Question: <URL>
'''
Ext.application({
name: 'Fiddle',
launch: function() {
var templ = new Ext.XTemplate(
'<tpl if="isActive">',
'<div style="color:red" class="',
Ext.baseCSSPrefix + 'list-sortablehandle',
'">',
'</tpl>',
'<b>Name: {text}</b>',
'<tpl if="isActive">',
'</div>',
'</tpl>',
{
// XTemplate configuration:
compiled: true,
// member functions:
isitem2: function (name) {
return name == 'item2';
},
}
);
Ext.Viewport.add({
xtype: 'list',
itemId: 'dynamicContainer',
infinite: true,
plugins: 'sortablelist',
itemTpl: templ,//'<span style="width:30px;height:20px;background-color:gray;display:block;float:left;" class="' + Ext.baseCSSPrefix + 'list-sortablehandle"></span>{text}',
listeners: [{
event: 'dragsort',
fn: function (list, row, from, to) {
console.log(to);
}
}],
data: [{
text: 'Item 1-Active',
isActive:true
}, {
text: 'Item 2-Active',
isActive: true
},
{
text: 'Item 3-Active',
isActive: true
}, {
text: 'Item 4',
isActive: false
},
{
text: 'Item 5',
isActive: false
}]
});
}
});
'''
<URL>
With the help of @mishoboss asnswer <URL>
I did almost(70%) did what I want but I need to restrict the list content in black should not be rearranged by the user, I restricted the user to drag specific cell but when user drag other cell they can place it is inactive cell location to reorder that cell also. But it should not be like so.
As In my attached screen bottom of the list marked in red arrow should not be sortable.
I look into sencha touch document there is built in plugin called SortableList.But they never give and example source for how to use that plugin.

: list item not allow to drag and sort by user
:Sortable list items
But I never get any idea or sample to achieve this through sencha touch plugin.
: Also I just want the user to tap and hold in list to drag not just drag, because it will affect default scroll behavior.
Help Please.!
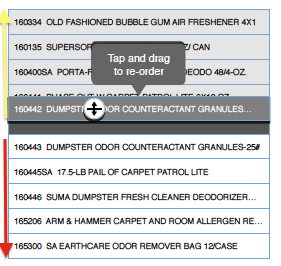
Answer: I play since several hours with sortablelist too. This is how I made it work:
'''
xtype: 'list',
plugins:'sortablelist',
itemTpl: '<span class="'+Ext.baseCSSPrefix + 'list-sortablehandle"></span>{text}',
listeners: [
{
event: 'dragsort',
fn: function(list, row, from, to){
alert(to);
}
}
],
...
'''
Note, you need a "handle" in order to work. Handle is the area where you tap and the list item become draggable. Default selector for handle is
'''
'.' + Ext.baseCSSPrefix + 'list-sortablehandle'
'''
and you could define different selector with the parameter.
However I couldn't made it work as it should be working. List items became draggable, but they don't snap and reorder. Either there is some issue with it, or I'm still missing something. Please, post here if you have any success.
Edit: I just tested it one more time on Sencha Fiddle: <URL>
Still not working as expected.